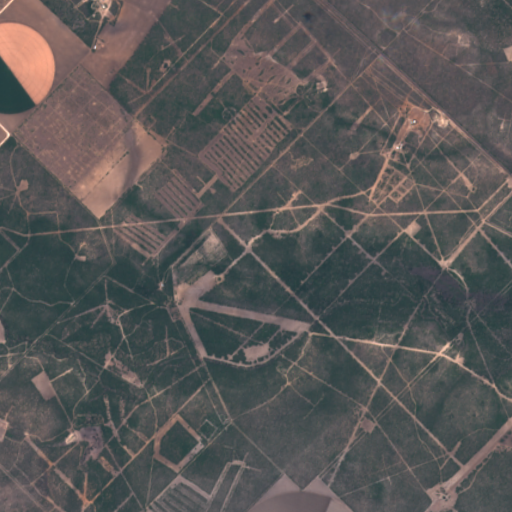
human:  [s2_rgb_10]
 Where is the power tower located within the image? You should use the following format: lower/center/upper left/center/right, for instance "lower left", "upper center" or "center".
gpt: There is no power tower in the image.